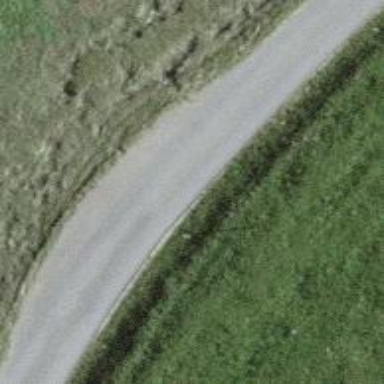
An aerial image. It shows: Passing place on the road.